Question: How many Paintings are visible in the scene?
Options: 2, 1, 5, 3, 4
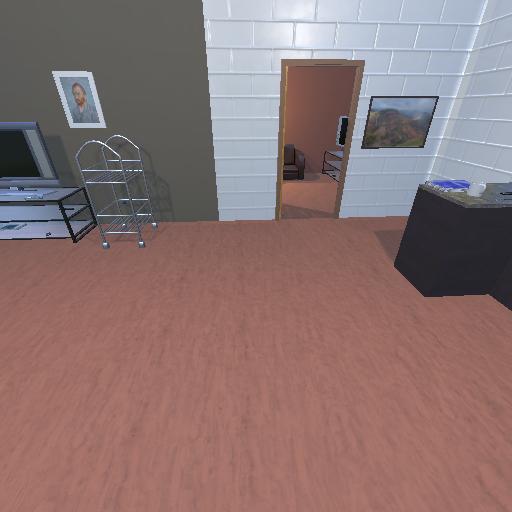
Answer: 2